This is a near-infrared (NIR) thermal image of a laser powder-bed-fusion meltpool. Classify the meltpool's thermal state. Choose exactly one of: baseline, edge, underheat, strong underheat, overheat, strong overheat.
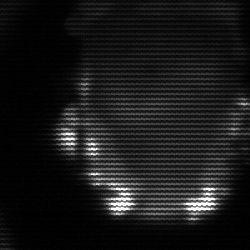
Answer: baseline